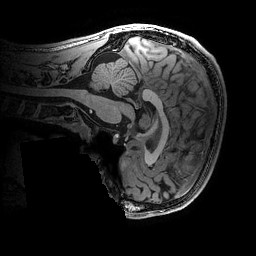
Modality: T1w
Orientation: sagittal
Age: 13
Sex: male
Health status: ill
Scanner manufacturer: ge
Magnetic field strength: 3 T
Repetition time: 0.007664 s
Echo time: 0.00342 s